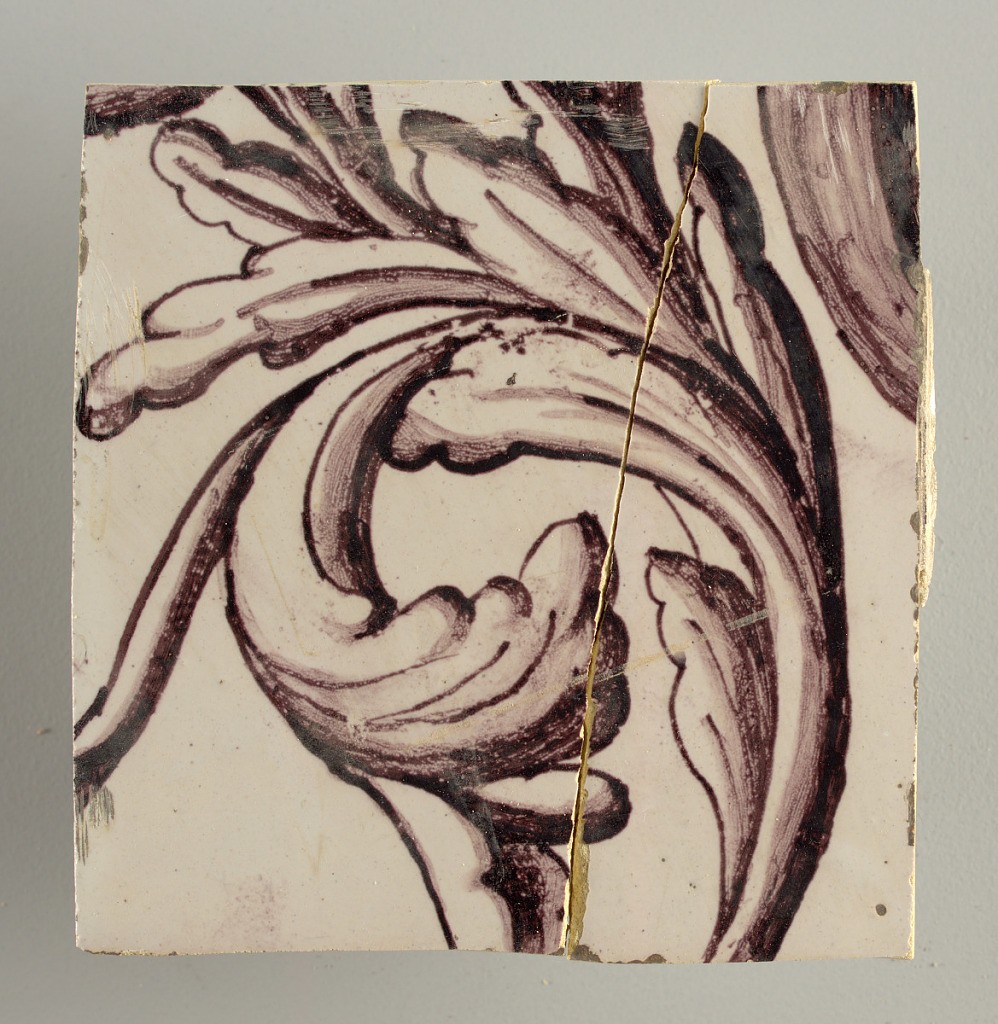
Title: Wall facing
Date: ca. 1725
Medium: Tin-glazed earthenware, underglaze
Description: Horizontal rectangle.  Thirty-seven tiles wide and twenty-one high with opening for door or window nineteen and one-half tiles high and twelve wide.  To left and right of opening, centered canopy above. Left, woman representing Hope, right, a sculputure urn.  Centered above opening, a mascaron.  Arabesque design of foliage.